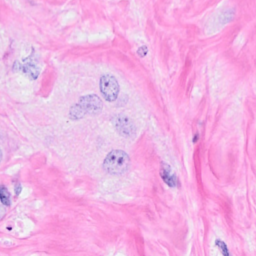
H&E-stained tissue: Breast